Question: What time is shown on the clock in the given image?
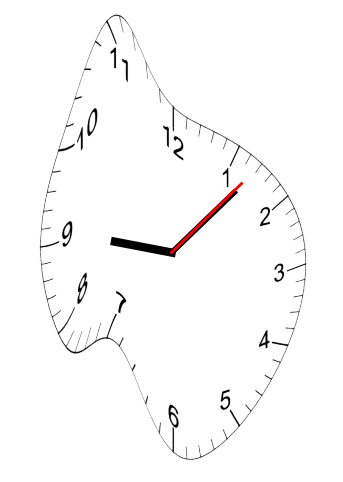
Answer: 09:07:07